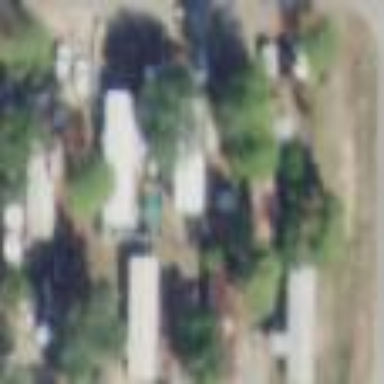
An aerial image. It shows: Residential area known as trailer park.